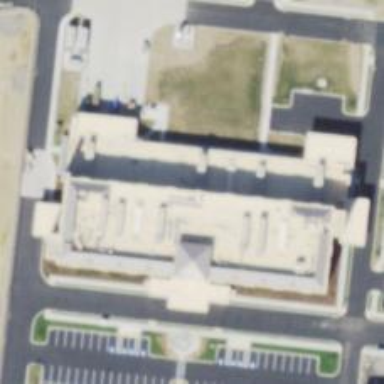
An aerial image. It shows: Hospital providing healthcare services.